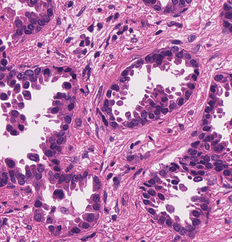
Tumor epithelial tissue: yes
Tumor-associated stroma tissue: yes
Normal tissue: no